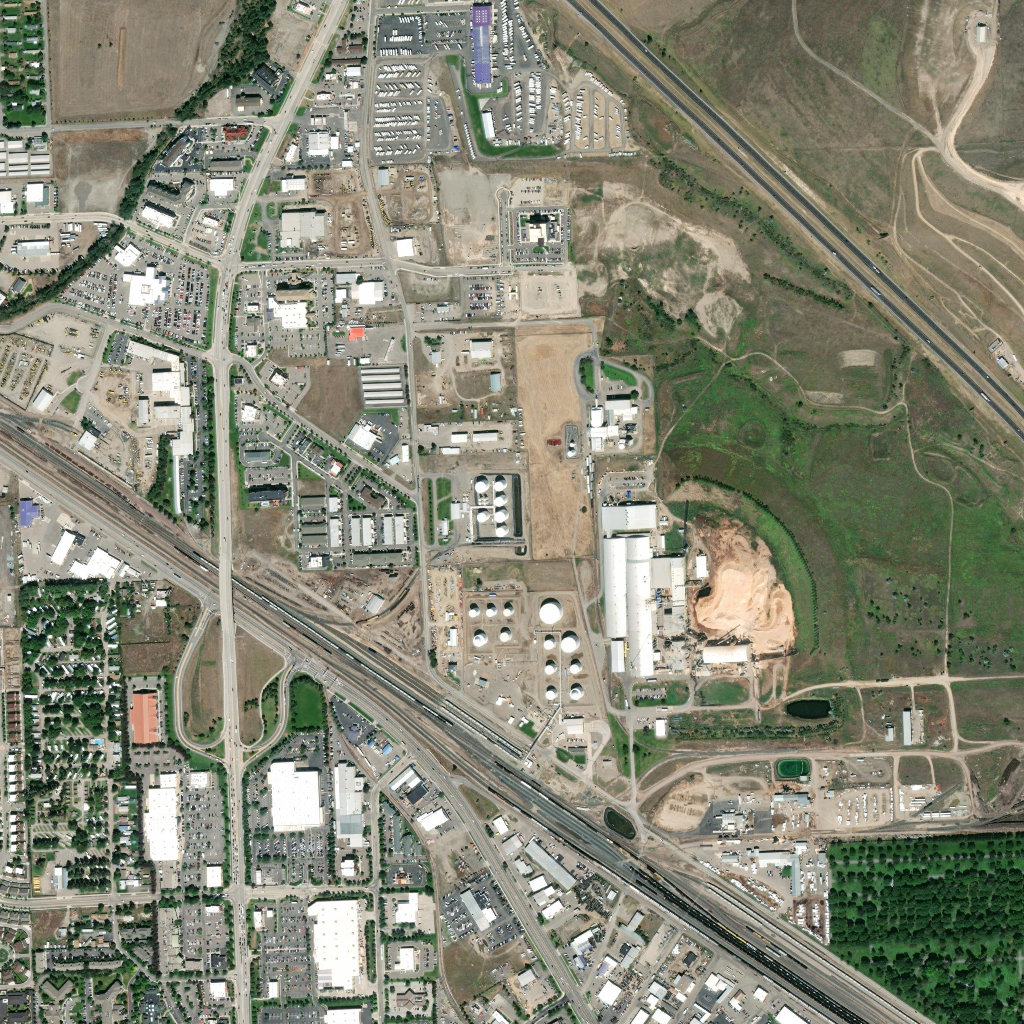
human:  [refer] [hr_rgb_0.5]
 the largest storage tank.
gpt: <box>[[52, 58, 54, 61, 0]]</box>

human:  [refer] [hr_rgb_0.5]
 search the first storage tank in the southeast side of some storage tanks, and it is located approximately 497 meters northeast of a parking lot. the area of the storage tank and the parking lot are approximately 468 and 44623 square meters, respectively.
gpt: <box>[[55, 66, 57, 68, 0]]</box>

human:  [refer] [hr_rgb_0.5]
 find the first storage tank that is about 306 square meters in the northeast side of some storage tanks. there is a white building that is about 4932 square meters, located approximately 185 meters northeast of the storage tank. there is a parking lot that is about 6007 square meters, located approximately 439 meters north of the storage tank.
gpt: <box>[[48, 46, 49, 47, 0]]</box>